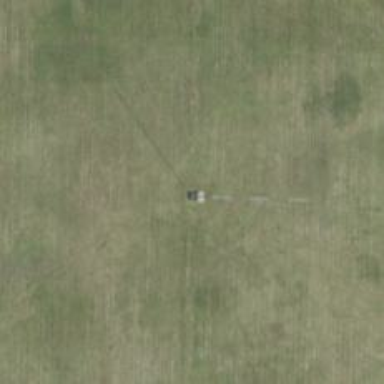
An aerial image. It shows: Communication mast tower.